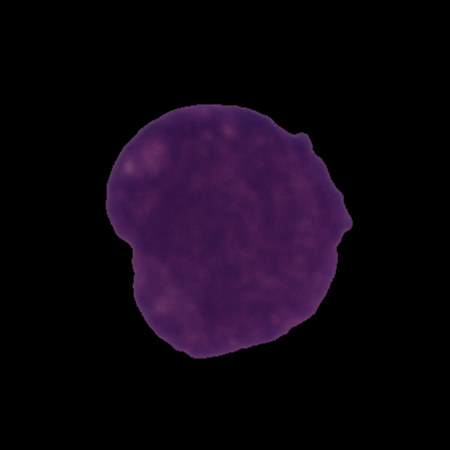
Label: cancer